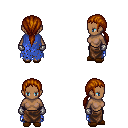
a pixel art fantasy rpg character, female body template, human, dark skin, blue tattered cape, robe skirt, brunette ponytail hairstyle, metal gloves, brown slippers, four views (front, back, left, right), 2x2 character sprite sheet, small pixel art, hard edges, no anti-aliasing